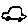
Label: car